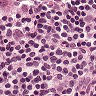
Metastatic tissue present: no